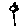
Label: flower